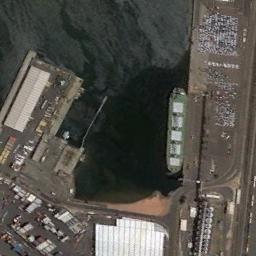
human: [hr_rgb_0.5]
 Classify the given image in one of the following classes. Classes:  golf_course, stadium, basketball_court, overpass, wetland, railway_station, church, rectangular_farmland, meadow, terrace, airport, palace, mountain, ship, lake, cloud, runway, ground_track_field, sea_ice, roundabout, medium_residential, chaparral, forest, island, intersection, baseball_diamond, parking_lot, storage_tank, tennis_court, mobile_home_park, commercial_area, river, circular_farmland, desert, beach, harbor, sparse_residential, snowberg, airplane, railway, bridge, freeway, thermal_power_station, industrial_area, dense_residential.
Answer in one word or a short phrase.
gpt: ship